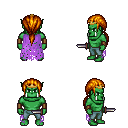
a pixel art fantasy rpg character, male body template, orc, green skin, maroon tattered cape, teal pants, dark blonde ponytail hairstyle, gold tiara, leather bracers, dagger, four views (front, back, left, right), 2x2 character sprite sheet, small pixel art, hard edges, no anti-aliasing